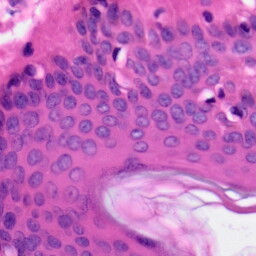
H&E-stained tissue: Skin